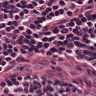
Metastatic tissue present: no